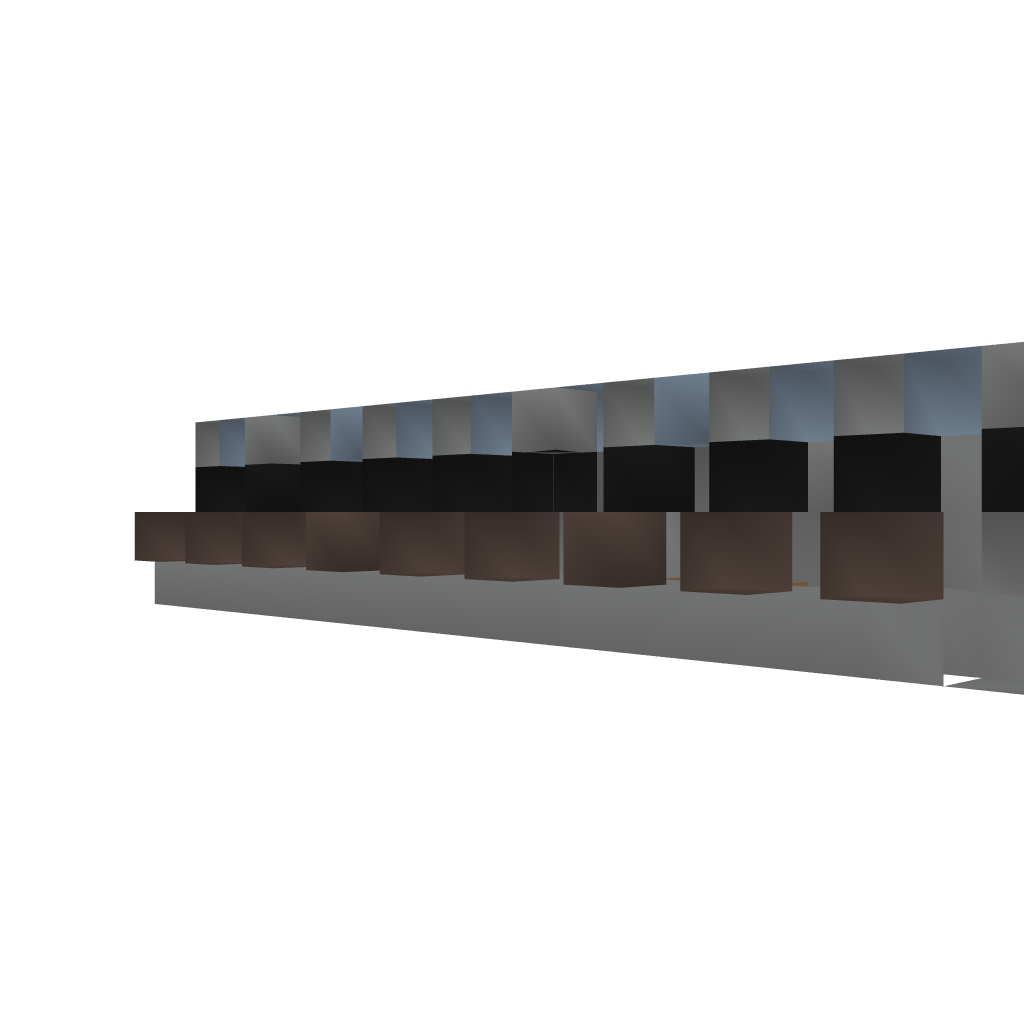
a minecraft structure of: OP Villager Trades